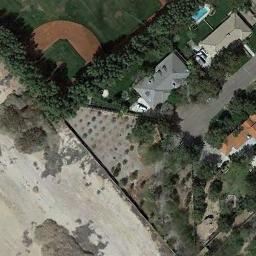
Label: baseball_diamond